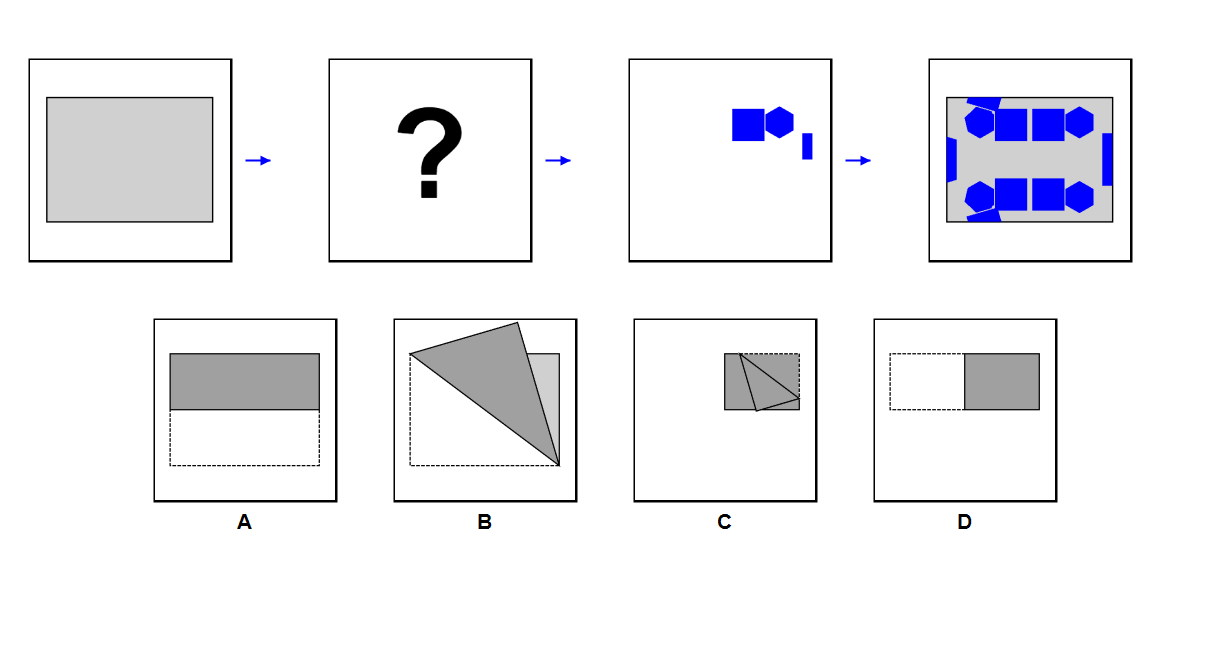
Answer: B